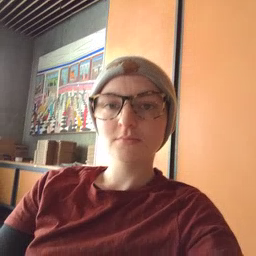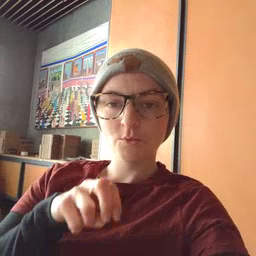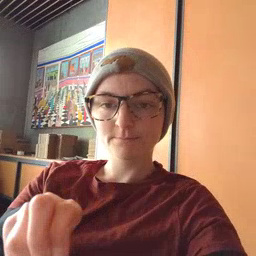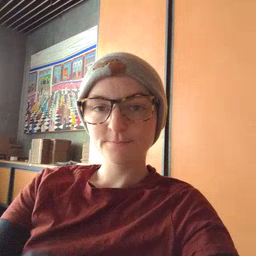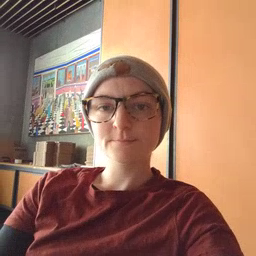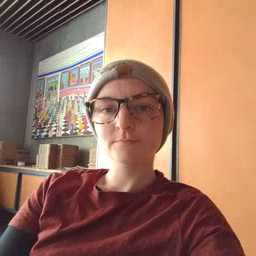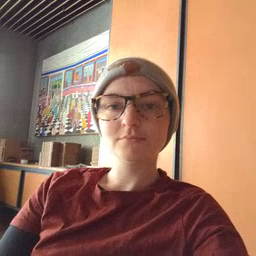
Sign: ride